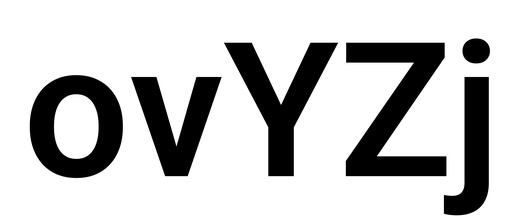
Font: Roboto_SemiBold